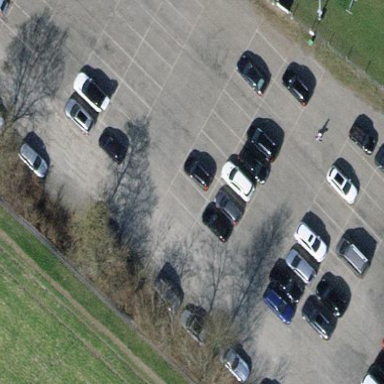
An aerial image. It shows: Parking area with asphalt surface.